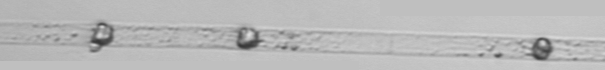
Label: Dactyliosolen_blavyanus